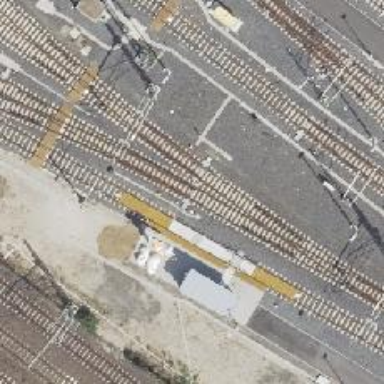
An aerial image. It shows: Rail yard with electrified contact lines for the railway.